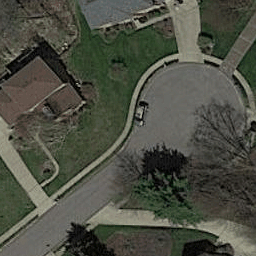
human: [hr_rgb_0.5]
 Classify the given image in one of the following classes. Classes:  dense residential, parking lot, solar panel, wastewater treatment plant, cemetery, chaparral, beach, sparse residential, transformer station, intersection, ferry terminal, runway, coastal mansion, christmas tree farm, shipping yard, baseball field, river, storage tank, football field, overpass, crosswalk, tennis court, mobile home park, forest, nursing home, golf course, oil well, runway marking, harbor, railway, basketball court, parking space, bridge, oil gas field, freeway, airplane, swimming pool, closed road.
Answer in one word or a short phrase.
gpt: closed road